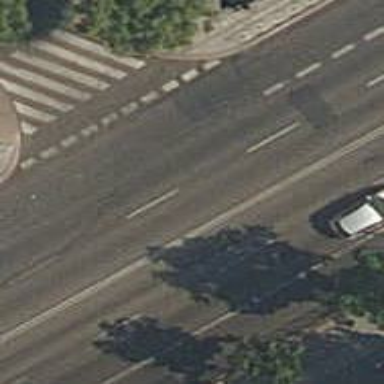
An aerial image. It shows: Asphalt road classified as primary highway.